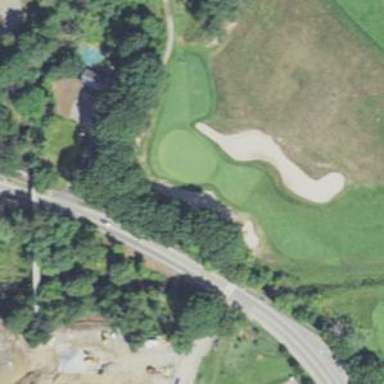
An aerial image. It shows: Service road designated as golf cart path.